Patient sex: F
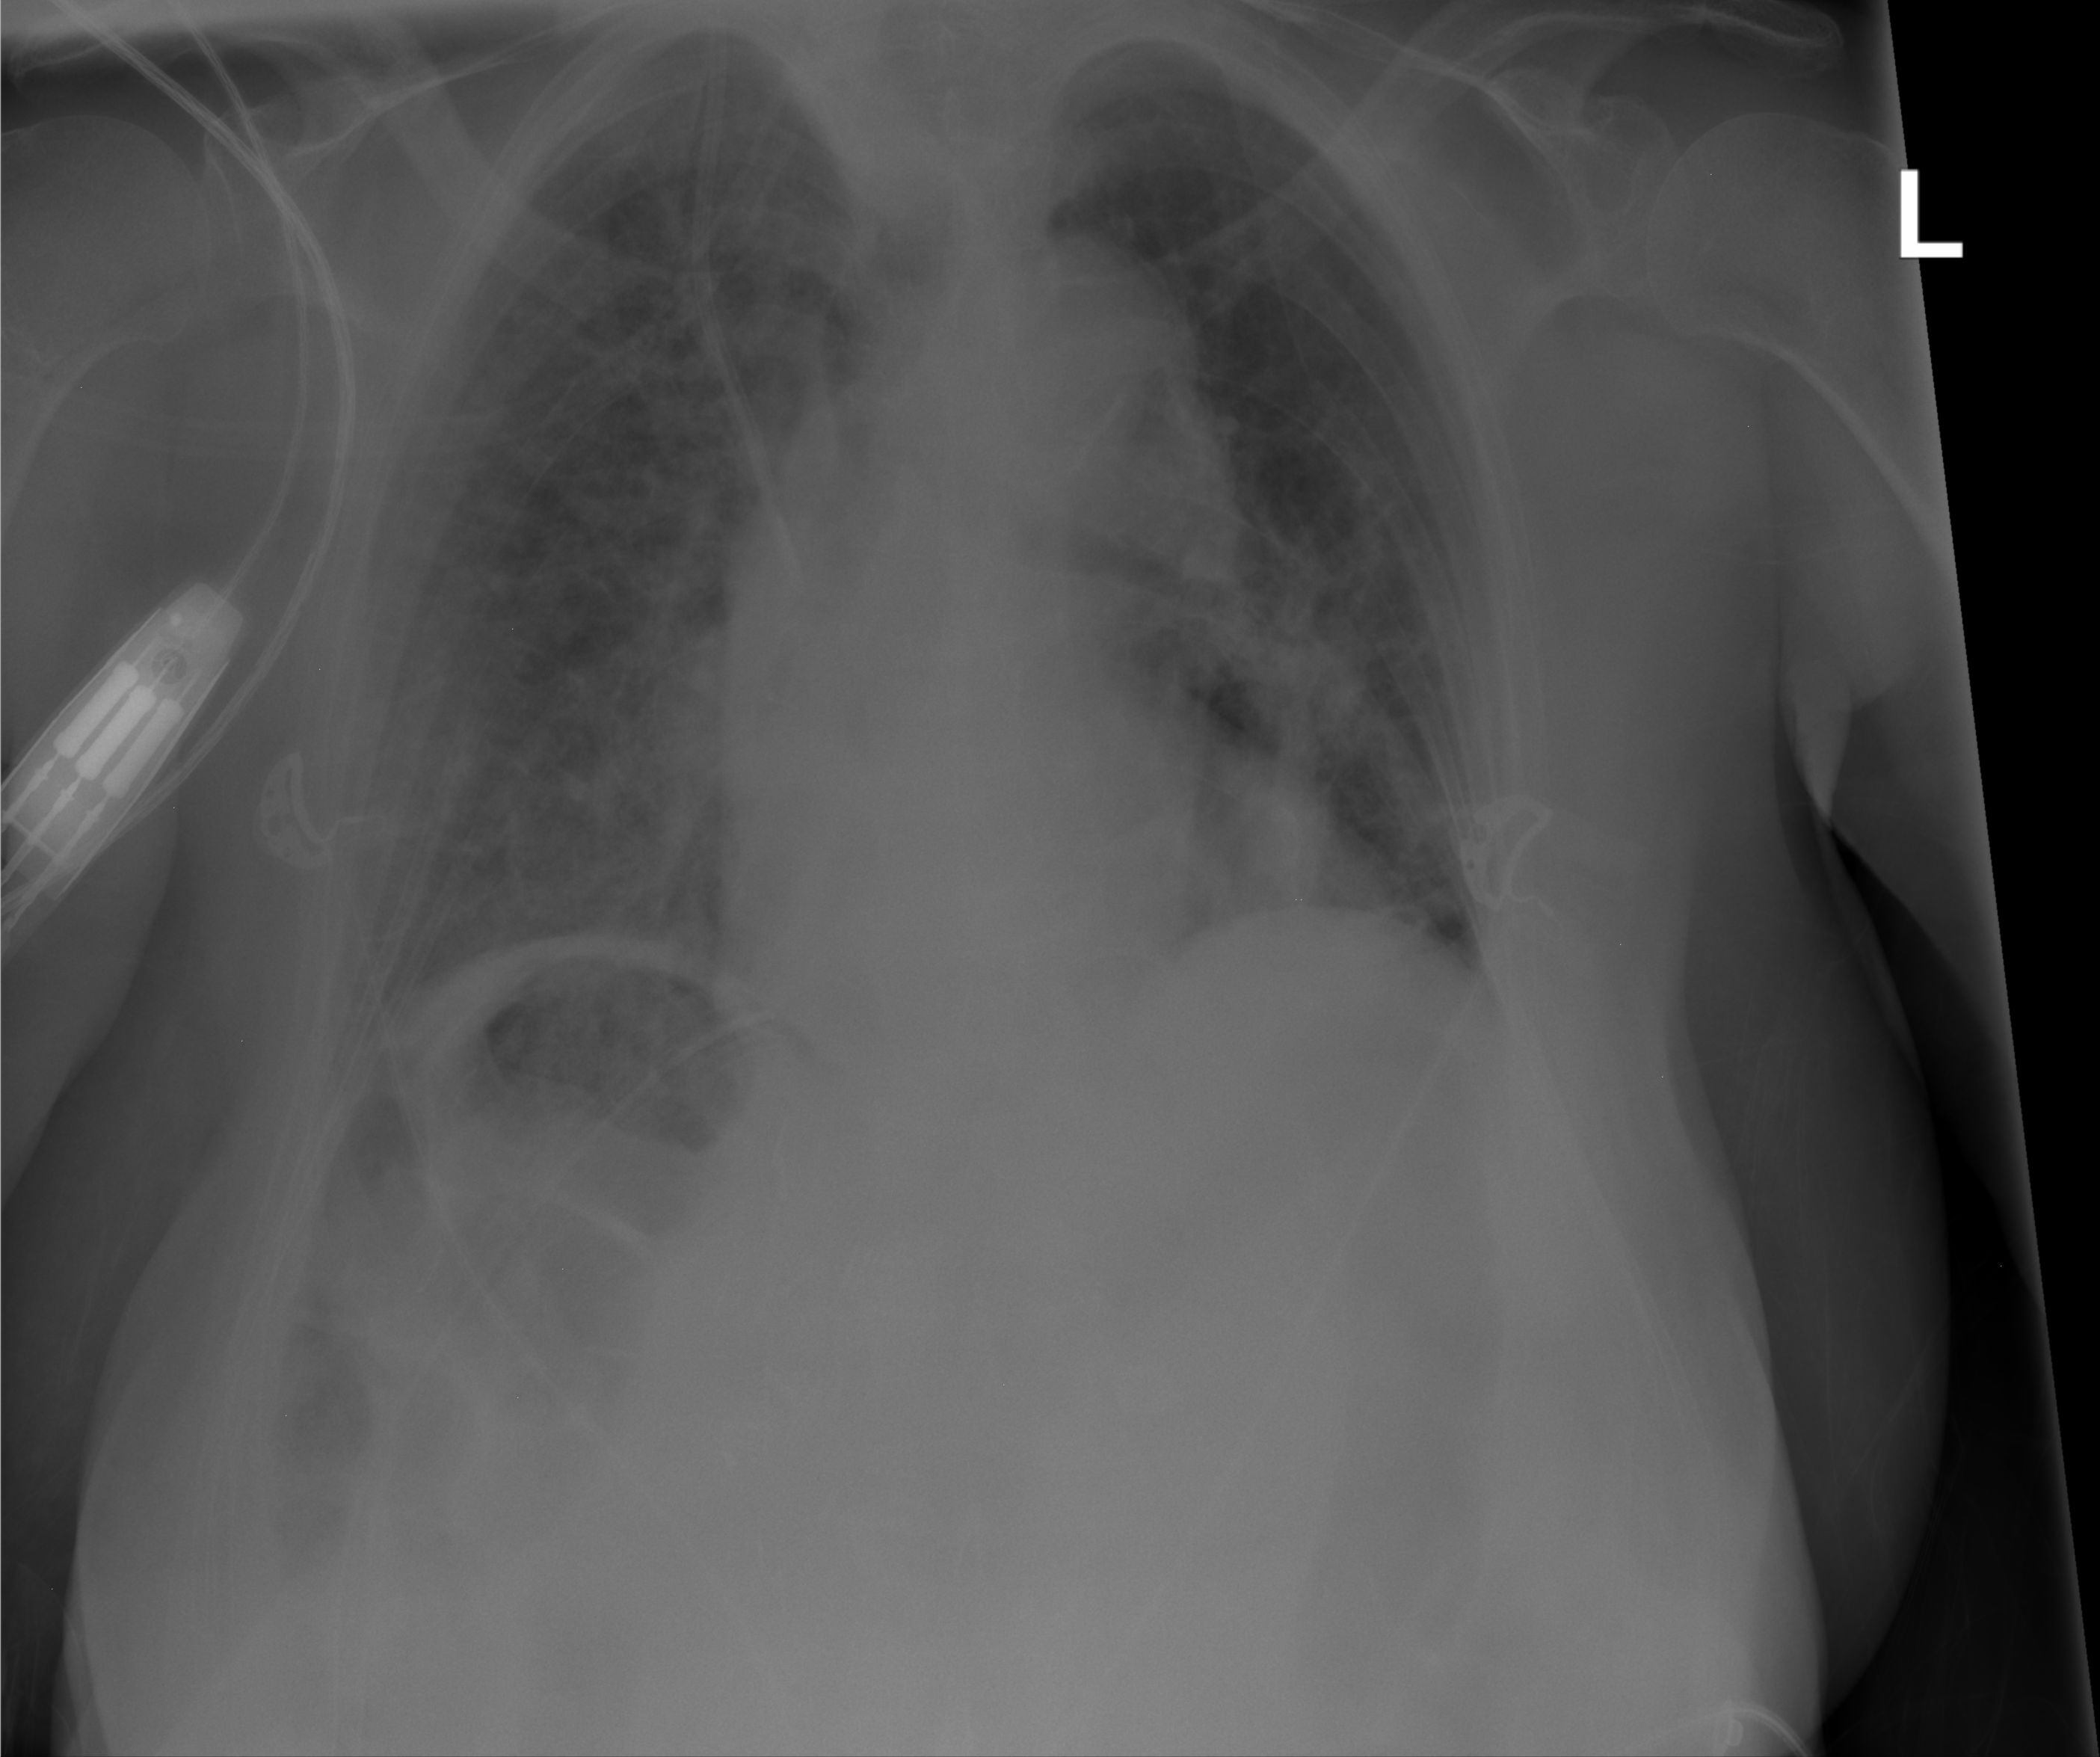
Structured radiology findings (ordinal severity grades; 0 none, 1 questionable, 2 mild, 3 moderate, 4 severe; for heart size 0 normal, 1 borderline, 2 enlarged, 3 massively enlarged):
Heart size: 0
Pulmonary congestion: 0
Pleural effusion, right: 0
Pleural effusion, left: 0
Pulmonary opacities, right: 2
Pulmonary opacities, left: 0
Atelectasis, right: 2
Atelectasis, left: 0